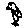
Label: bird